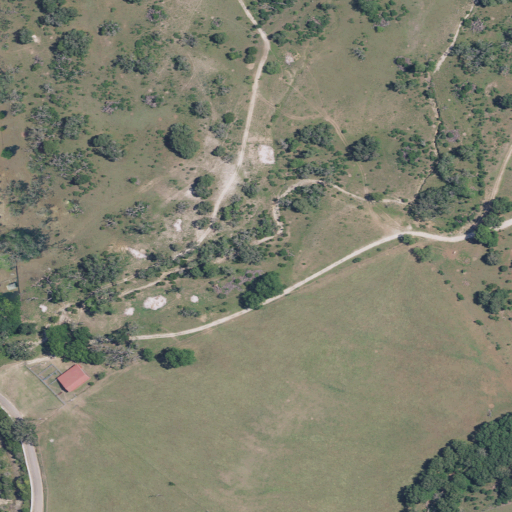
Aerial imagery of valley in Texas named Monroe Hollow containing shrub, grassland, evergreen forest, and open development